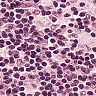
Metastatic tissue present: no